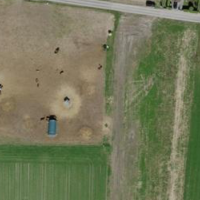
EUNIS habitat code: 52
Species observed at this site:
Anas platyrhynchos
Columba palumbus